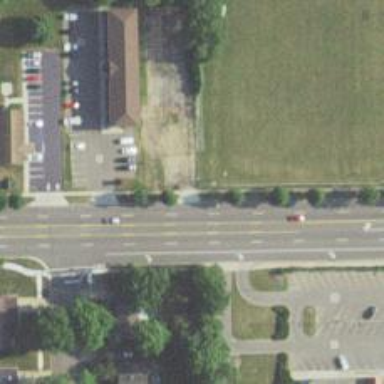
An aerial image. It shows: Unmarked crossing on the road.